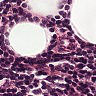
Metastatic tissue present: no